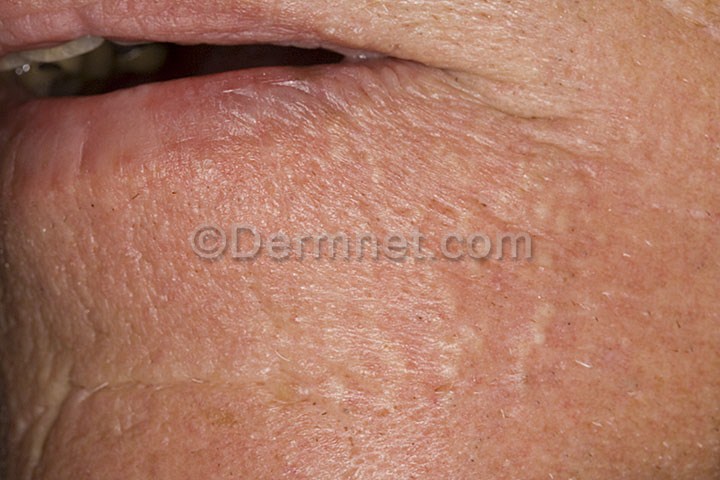
Disease: Light Diseases and Disorders of Pigmentation